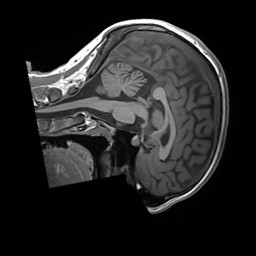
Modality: T1w
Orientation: sagittal
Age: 21
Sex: female
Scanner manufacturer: siemens
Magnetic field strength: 3 T
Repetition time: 1.8 s
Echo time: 0.00232 s